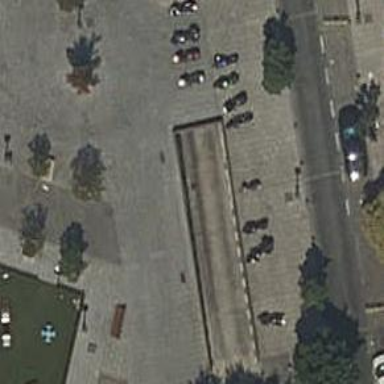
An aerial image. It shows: Parking area.